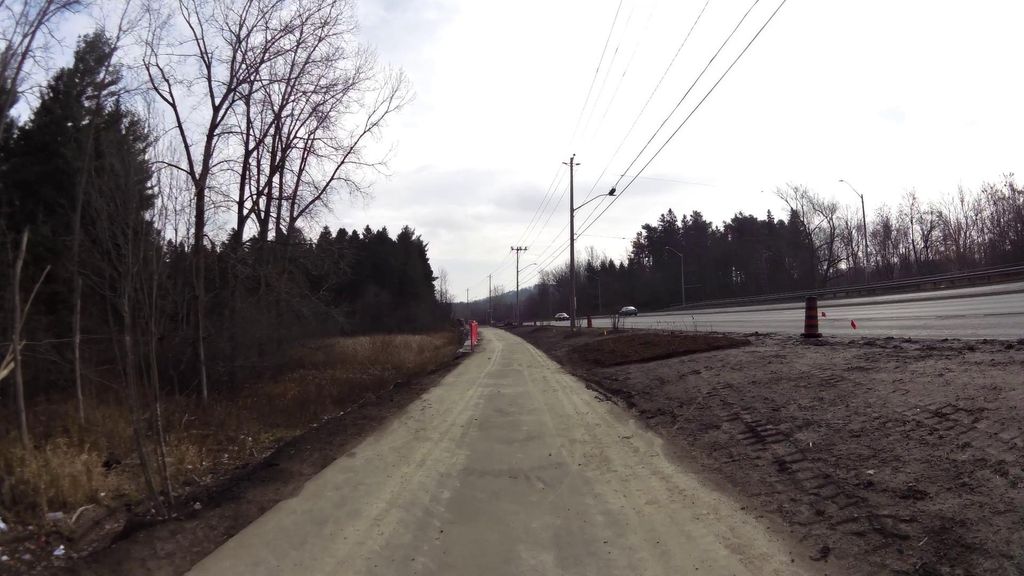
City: kitchener-waterloo